Question: So, I have data in pandas dataframe, where row names are given in datetime pandas.tseries. I can plot the data in matplotlib and I get this figure:

however, I want to use plotly to draw the same graph in inetarctive mode. It works follows, but it doesn't show the datetime, instead it replaces the x-axis with integer indexing!
<URL>
The figure in the URL above is plotted using this code:
'''
dfmean = df.mean(axis=1)
dfmean_mavg = pd.rolling_mean(dfmean, 50)
dfmean.plot(linewidth=1.5, label='Mean of 20')
dfmean_mavg.plot(linewidth=3, label='Moving Avg.')
#plt.legend(loc=2)
l1 = plt.plot(dfmean, 'b-', linewidth=3)
l2 = plt.plot(dfmean_mavg, 'g-', linewidth=4)
mpl_fig1 = plt.gcf()
py.iplot_mpl(mpl_fig1, filename='avg-price.20stocks')
'''
but this code doesn't show the datetime index in the x-axis. I tried to force the datetime index as below:
'''
l1 = plt.plot(np.array(dfmean.index), dfmean, 'b-', linewidth=3)
l2 = plt.plot(np.array(dfmean_mavg.index), dfmean_mavg, 'g-', linewidth=4)
mpl_fig1 = plt.gcf()
py.iplot_mpl(mpl_fig1, filename='avg-price.20stocks')
'''
but it gave a long list of errors as below
'''
:
---------------------------------------------------------------------------
TypeError Traceback (most recent call last)
<ipython-input-35-4a3ca217202d> in <module>()
14 mpl_fig1 = plt.gcf()
15
---> 16 py.iplot_mpl(mpl_fig1, filename='avg-price.20stocks')
/usr/local/lib/python2.7/dist-packages/plotly/plotly/plotly.pyc in iplot_mpl(fig, resize, strip_style, update, **plot_options)
257 "object. Run 'help(plotly.graph_objs.Figure)' for more info."
258 )
--> 259 return iplot(fig, **plot_options)
260
261
/usr/local/lib/python2.7/dist-packages/plotly/plotly/plotly.pyc in iplot(figure_or_data, **plot_options)
113 if 'auto_open' not in plot_options:
114 plot_options['auto_open'] = False
--> 115 res = plot(figure_or_data, **plot_options)
116 urlsplit = res.split('/')
117 username, plot_id = urlsplit[-2][1:], urlsplit[-1] # TODO: HACKY!
/usr/local/lib/python2.7/dist-packages/plotly/plotly/plotly.pyc in plot(figure_or_data, validate, **plot_options)
212 pass
213 plot_options = _plot_option_logic(plot_options)
--> 214 res = _send_to_plotly(figure, **plot_options)
215 if res['error'] == '':
216 if plot_options['auto_open']:
/usr/local/lib/python2.7/dist-packages/plotly/plotly/plotly.pyc in _send_to_plotly(figure, **plot_options)
971 fig = tools._replace_newline(figure) # does not mutate figure
972 data = json.dumps(fig['data'] if 'data' in fig else [],
--> 973 cls=utils._plotlyJSONEncoder)
974 username, api_key = _get_session_username_and_key()
975 kwargs = json.dumps(dict(filename=plot_options['filename'],
/usr/lib/python2.7/json/__init__.pyc in dumps(obj, skipkeys, ensure_ascii, check_circular, allow_nan, cls, indent, separators, encoding, default, **kw)
236 check_circular=check_circular, allow_nan=allow_nan, indent=indent,
237 separators=separators, encoding=encoding, default=default,
--> 238 **kw).encode(obj)
239
240
/usr/lib/python2.7/json/encoder.pyc in encode(self, o)
199 # exceptions aren't as detailed. The list call should be roughly
200 # equivalent to the PySequence_Fast that ''.join() would do.
--> 201 chunks = self.iterencode(o, _one_shot=True)
202 if not isinstance(chunks, (list, tuple)):
203 chunks = list(chunks)
/usr/lib/python2.7/json/encoder.pyc in iterencode(self, o, _one_shot)
262 self.key_separator, self.item_separator, self.sort_keys,
263 self.skipkeys, _one_shot)
--> 264 return _iterencode(o, 0)
265
266 def _make_iterencode(markers, _default, _encoder, _indent, _floatstr,
/usr/local/lib/python2.7/dist-packages/plotly/utils.pyc in default(self, obj)
144 if s is not None:
145 return s
--> 146 raise e
147 return json.JSONEncoder.default(self, obj)
148
TypeError: masked is not JSON serializable
'''
Here is my package versions:
'''
IPython 2.0.0
numpy 1.9.0
numexpr 2.2.2
pandas 0.15.0
matplotlib 1.4.0
plotly 1.4.7
'''
And the first 10 lines of my dataframe:
'''
Date
2011-01-04 54.2430
2011-01-05 54.3935
2011-01-06 54.4665
2011-01-07 54.5920
2011-01-10 54.9435
2011-01-11 54.9340
2011-01-12 55.4755
2011-01-13 55.5495
2011-01-14 56.0230
dtype: float64
'''
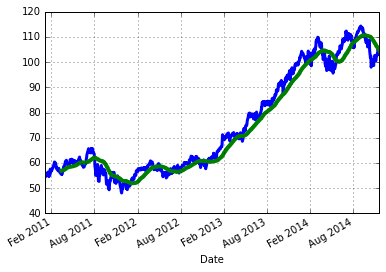
Answer: There are a couple things going on here.
### The traceback:
This traceback is telling you that you can't serialize . Masked numbers are slightly different than NaN. Here's a bit of info if you're curious: <URL>
The reason you masked numbers is the moving average calculation you do. It makes the first 'N' values, where 'N' is the number of points you're averaging over, masked.
Therefore, if you get rid of the masked values by manipulating the data frame, you wouldn't see issue any more.
Taking a queue from what 'DataFrame.to_json()' does with masked values (turns them to 'null'), the most appropriate value to replace with in your list would be 'None' if you try to go down that road. 'None' translates best to 'null'.
### The integer's on the x axis
A bit of background. When dates are in matplotlib, they are floating-point values representing the number of days since '0001-01-01' + 1, (see matplotlib dates for more info). However, importing 'pandas' will alter this to use a different date representation, the number of days since the unix epoch, another floating point number. Version 1.4.7 in plotly was meant to handle both discrepancies by converting back to an ISO string, but perhaps there's another avenue that you've found. I can't seem to recreate this error on my end though. Here's the code I tried:
'''
import random
import pandas as pd
import matplotlib.pyplot as plt
import plotly.plotly as py
import plotly.tools as tls
num_pts = 1000
data = [random.random() for i in range(num_pts)]
index = pd.date_range('2011-01-04', periods=num_pts)
df = pd.DataFrame(data=data, index=index)
dfmean = df.mean(axis=1)
dfmean_mavg = pd.rolling_mean(dfmean, 50)
dfmean.plot(linewidth=1.5, label='Mean of 20')
# dfmean_mavg.plot(linewidth=3, label='Moving Avg.')
mpl_fig1 = plt.gcf()
py.plot_mpl(mpl_fig1, filename='avg-price.20stocks')
'''
### Calling plt.plot on the series
It looks like you try to plot the portions of your data twice? I'm more familiar with calling the 'plot' method directly on a data frame, which is why I chose to only include this version in the code snippet above.
### TL;DR, just fix it.
There's a PR open on Plotly's python api GH repo to handle this: <URL>. It should be up on PyPi tomorrow.